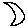
Label: moon